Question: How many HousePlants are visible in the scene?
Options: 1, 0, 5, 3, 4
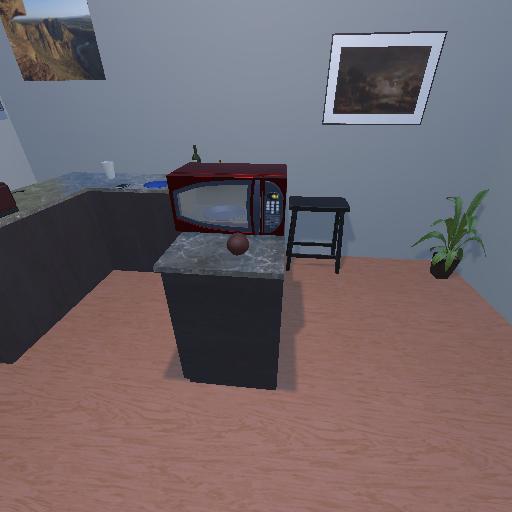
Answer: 1